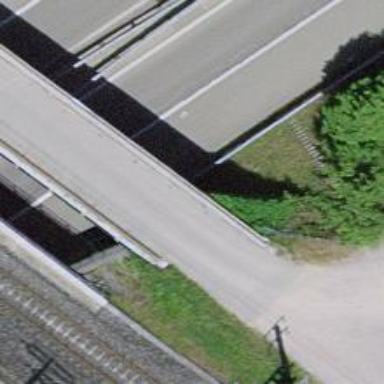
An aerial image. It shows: Unclassified road with bridge.